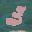
Label: 3